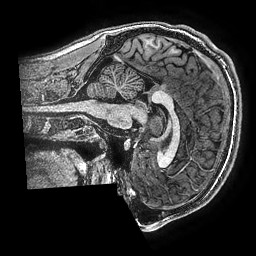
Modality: T1w
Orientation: sagittal
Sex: male
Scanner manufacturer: ge
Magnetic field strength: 3 T
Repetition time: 0.00766 s
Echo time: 0.003476 s